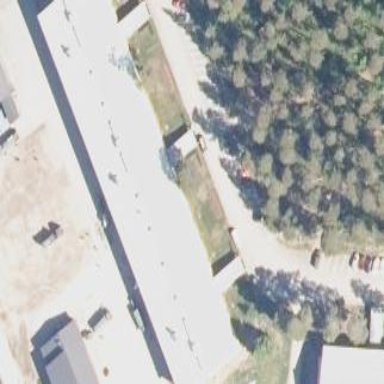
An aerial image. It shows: Military barracks building.